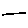
Label: line